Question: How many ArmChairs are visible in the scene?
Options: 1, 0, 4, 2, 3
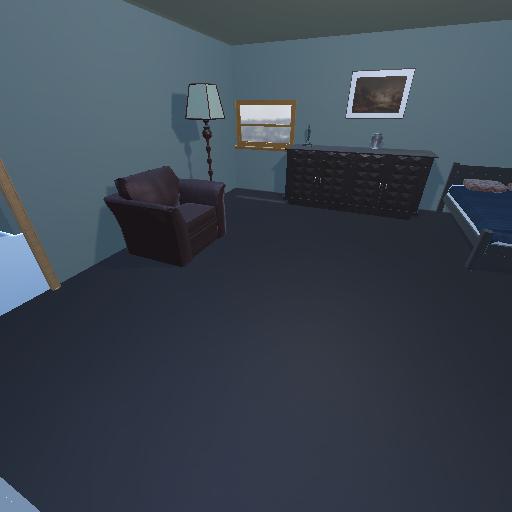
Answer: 1